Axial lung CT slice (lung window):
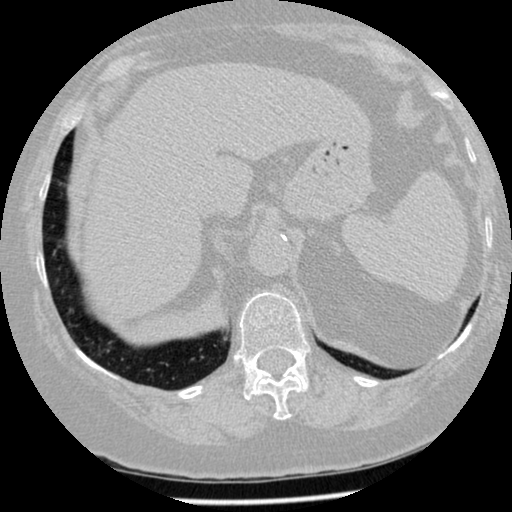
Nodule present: no